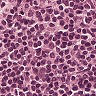
Metastatic tissue present: no